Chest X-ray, PA view. Patient: 48 years old, sex M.
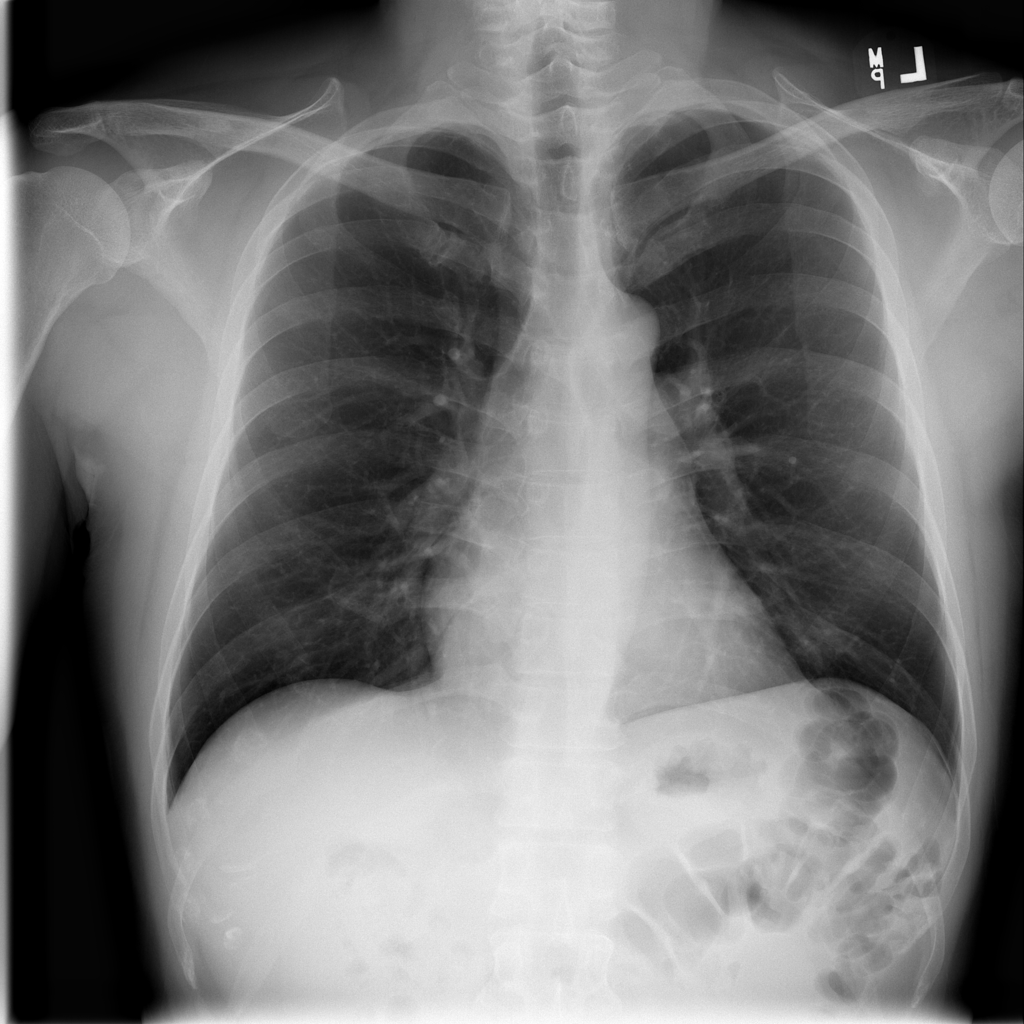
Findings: No Finding